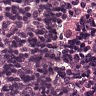
Metastatic tissue present: no